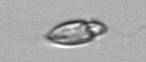
Label: Katodinium_or_Torodinium